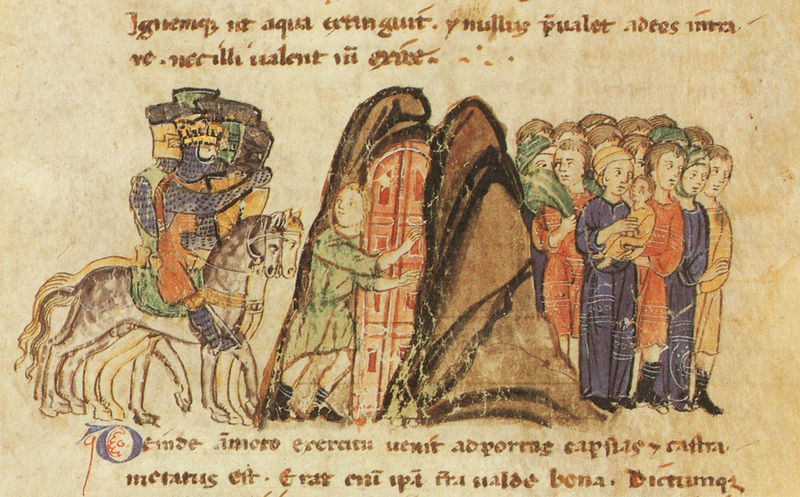
Titel: Alexanderroman
Institution: Leipzig, Stadtbibliothek
Schlagwörter: blau, felsen, frauen, grün, menschen, braun, tür, rot, kind, mutter, krone, pferde, reiter, schrift, farben, baby, könig, soldaten, tor, flucht, eingang, festung, bewaffnet, helm, ritter, rüstung, mittelalter, verstecken, säugling, latein, wörter, buchmalerei, mama, flüchtende, byby, buchschrift